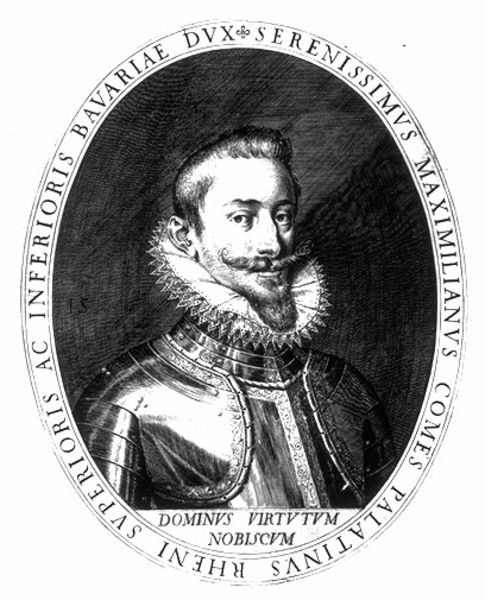
Titel: Bildnis des Kurfürsten Maximilian I. von Bayern
Künstler: Johann Sadeler
Institution: (Seriendruck)
Schlagwörter: kopf, mann, schatten, weiß, frisur, grau, hintergrund, licht, mund, nase, ohr, profil, schwarz, stirn, zeichnung, blick, alt, bart, jung, schnurrbart, augen, band, barock, falten, kragen, spitze, bild, bildnis, gilde, halskrause, portrait, porträt, haare, spitzen, blatt, augenbrauen, kinn, renaissance, schulter, schultern, oval, schrift, graphik, linien, kaiser, könig, bordüre, spitz, inschrift, glanz, ornamente, metall, nieten, kinnbart, pofil, striche, name, tusche, dunkelgrau, medaillon, bayern, druck, stich, titel, buchstaben, augenringe, krause, ritter, rüstung, spitzbart, brustpanzer, harnisch, hellgrau, herzog, latein, lateinisch, maximilian, motto, umschrift, pfalz, texxt, schrifft, maximilianus, herrscherbild, lamellen, dux, srenissimis, dominus, virtutum, nobiscum, duttenkragen